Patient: sex M, age 37
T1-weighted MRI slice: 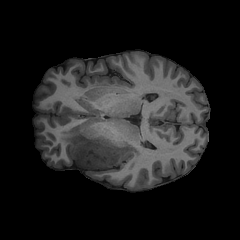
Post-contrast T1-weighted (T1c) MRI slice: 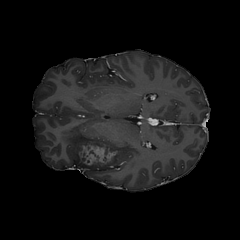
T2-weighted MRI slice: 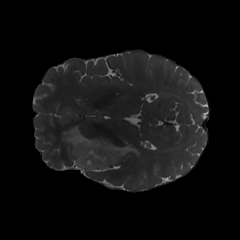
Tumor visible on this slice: yes
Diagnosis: Astrocytoma, IDH-mutant
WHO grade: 4